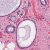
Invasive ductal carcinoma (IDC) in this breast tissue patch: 0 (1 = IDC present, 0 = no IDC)